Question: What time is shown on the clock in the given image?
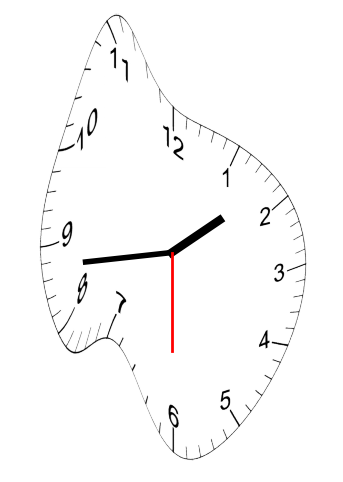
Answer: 01:43:30